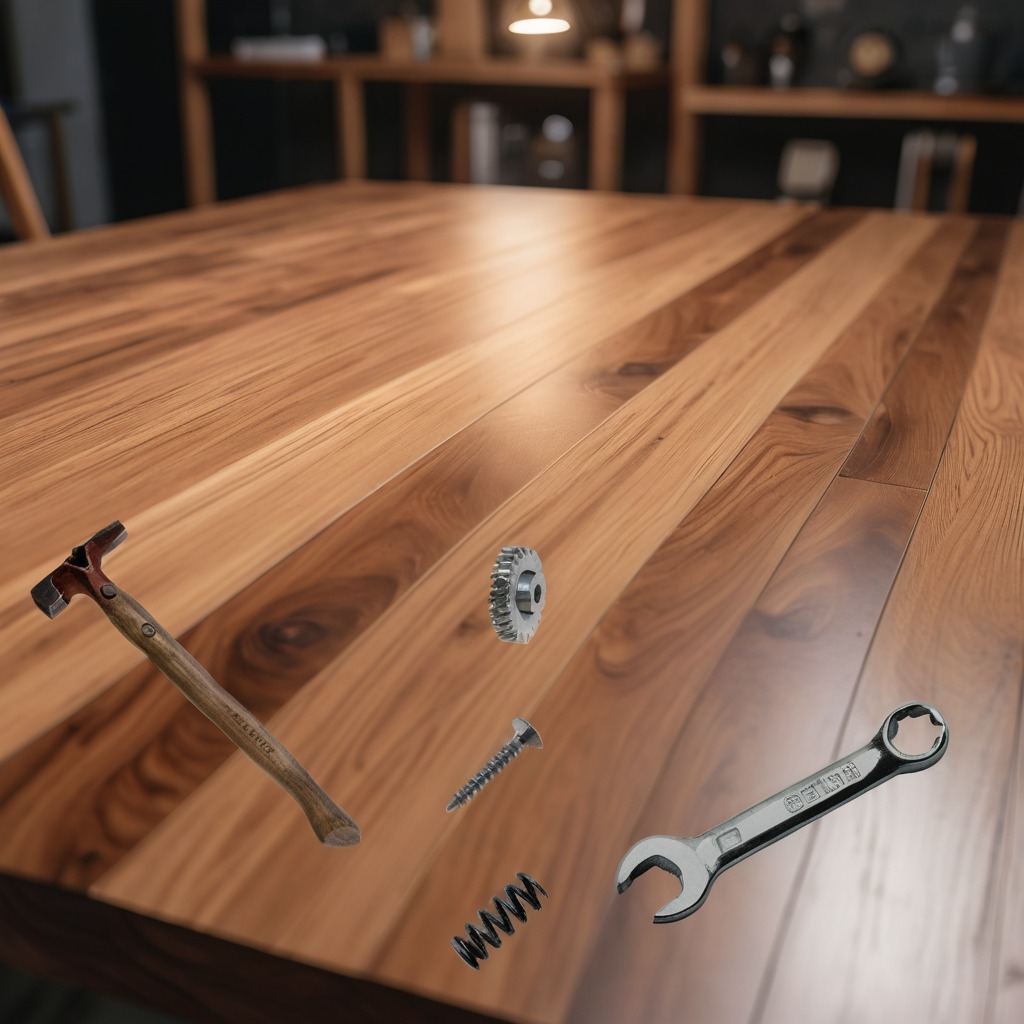
A steel gear with teeth, a hammer, a metal machine screw, a coiled metal spring, and a wrench are lying on the wooden table.